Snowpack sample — Buffalo Mountain, Silverthorne, Colorado, USA (1/25/25, 10:11 AM MST)
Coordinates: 39.6222, -106.1139
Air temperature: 22 °F
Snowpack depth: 110 cm
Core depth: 40 cm
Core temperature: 46.4 °F
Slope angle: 12°, slope face: 102°
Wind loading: high
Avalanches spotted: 0
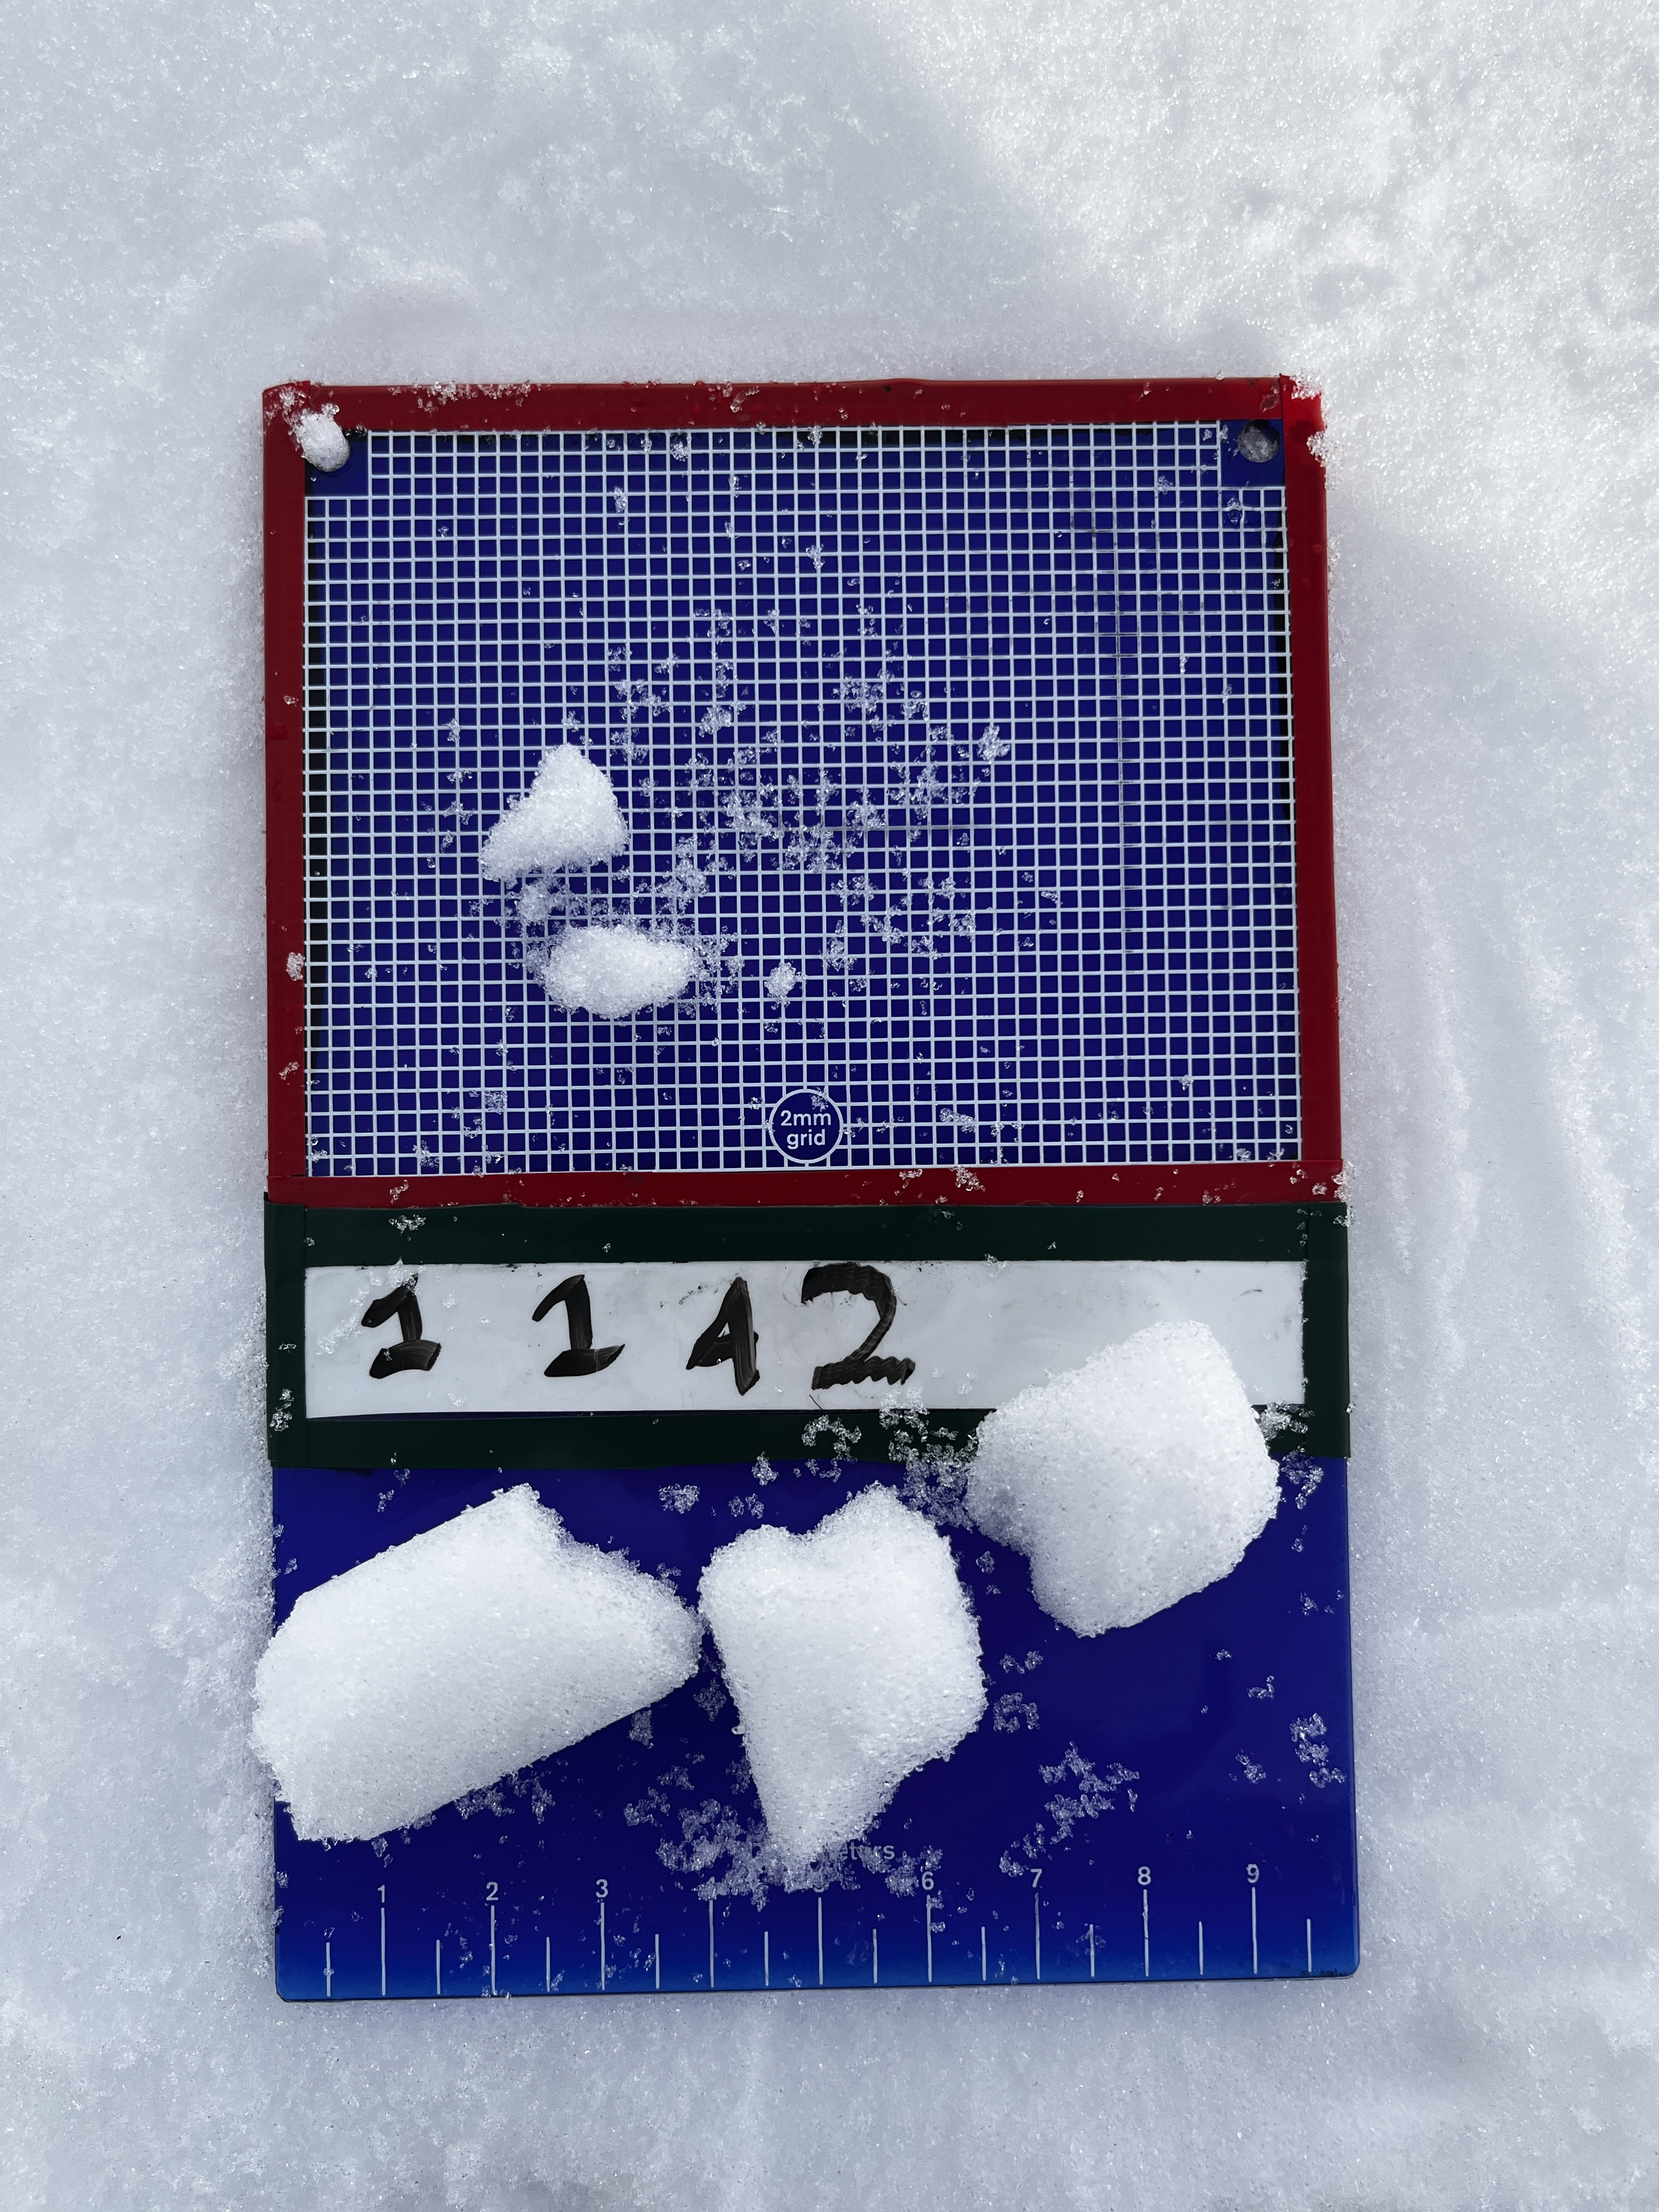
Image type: crystal_card
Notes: No avalanches nearby, collected on the outskirts of a fire break 15 meters from the treeline, on way to Buffalo and Red Mountain